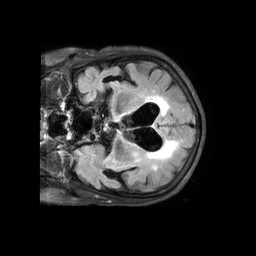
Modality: FLAIR
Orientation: coronal
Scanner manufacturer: philips
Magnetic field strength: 3 T
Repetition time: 11 s
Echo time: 0.12 s